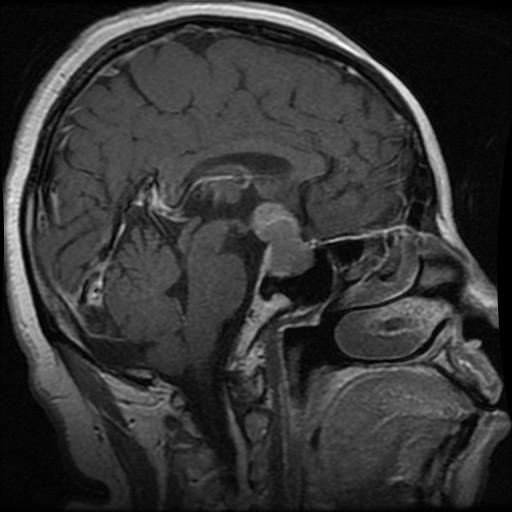
Label: pituitary